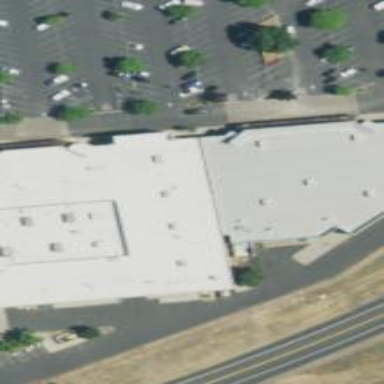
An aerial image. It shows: Building.